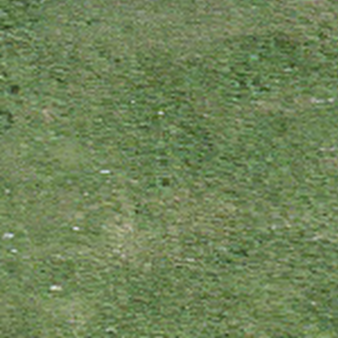
Label: other